Question: I am trying to collect POIs per State in the United States. The original query was
'''
select distinct ?s ?state
where {
?s a dbpedia-owl:Place; dcterms:subject/skos:broader{,9} ?state .
?state skos:broader category:Buildings_and_structures_in_the_United_States_by_state .
filter contains(str(?state),'_in_') .
filter(!contains(str(?state),'United_States'))
}
'''
The filter portion was to find the US states(shown below) such that, at the end we know each POI belongs to what state.

The approach did not work as I got multiple states for one POI.
As an example if I run the following query to find the US State for
'''
select distinct ?state
where {
dbpedia:The_Pentagon dcterms:subject/skos:broader{,9} ?state .
?state skos:broader category:Buildings_and_structures_in_the_United_States_by_state .
filter contains(str(?state),'_in_') .
filter(!contains(str(?state),'United_States'))
}
'''
It would result Pentagon being in all states. I know this is due 'skos:broader{,9}' but how do I know, the optimum level to set it for. Is there a better approach?
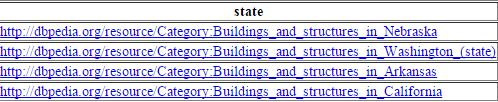
Answer: I am not sure what exactly you are trying to achieve with your queries, I can't get my head around them. But based on your description, I think you just need places of interest alongside the states they are in. If that is the case, I have written the following query.
'''
SELECT distinct ?POI ?state WHERE {
?POI a dbpedia-owl:Place.
?POI dbpedia-owl:location ?location.
?location dbpedia-owl:country ?country.
?location dbpprop:state ?state.
filter(?country =dbpedia:United_States)
}
'''
If you want, you can even go further and describe the place as a building, but I don't think POIs are necessarily buildings. But if you want to name them as buildings, then:
'''
SELECT distinct ?POI ?state WHERE {
?POI a dbpedia-owl:Place.
?POI a dbpedia-owl:Building.
?POI dbpedia-owl:location ?location.
?location dbpedia-owl:country ?country.
?location dbpprop:state ?state.
filter(?country =dbpedia:United_States)
}
'''
To show the use case, you can filter the ?POI for Pentagon:
'''
SELECT distinct ?POI ?state WHERE {
?POI a dbpedia-owl:Place.
?POI a dbpedia-owl:Building.
?POI dbpedia-owl:location ?location.
?location dbpedia-owl:country ?country.
?location dbpprop:state ?state.
filter(?country =dbpedia:United_States)
filter(?POI=dbpedia:The_Pentagon)
}
'''